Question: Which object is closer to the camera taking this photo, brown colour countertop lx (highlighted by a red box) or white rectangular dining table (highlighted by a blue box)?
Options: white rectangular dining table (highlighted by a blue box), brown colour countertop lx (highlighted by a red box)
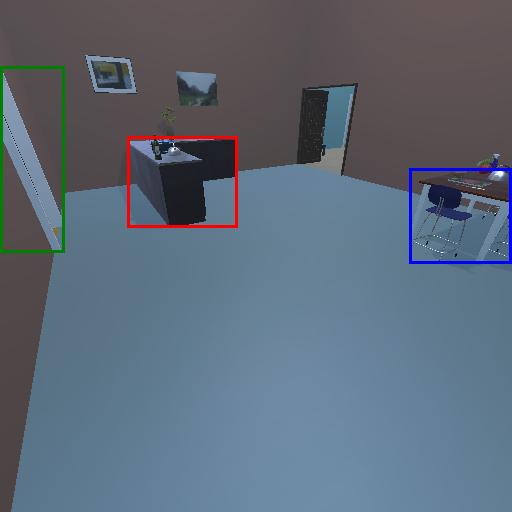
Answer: white rectangular dining table (highlighted by a blue box)